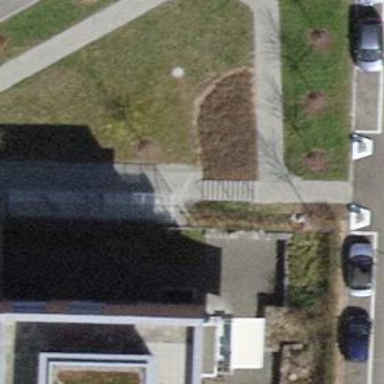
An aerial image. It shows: Road with steps.